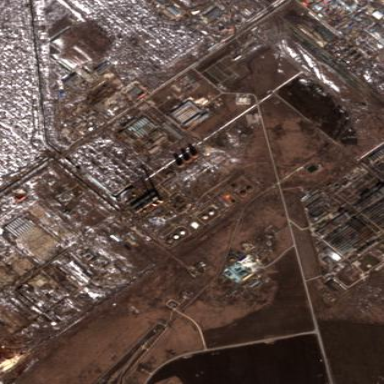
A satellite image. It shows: Industrial area with power plant.